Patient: sex M, age 60
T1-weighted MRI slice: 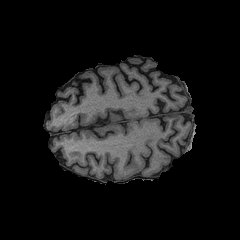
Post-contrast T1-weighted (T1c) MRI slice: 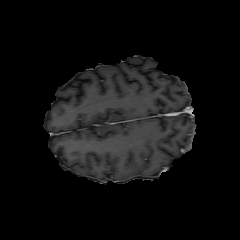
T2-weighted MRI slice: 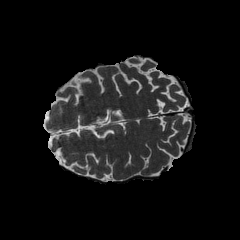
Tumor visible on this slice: no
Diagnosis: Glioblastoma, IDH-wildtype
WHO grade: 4